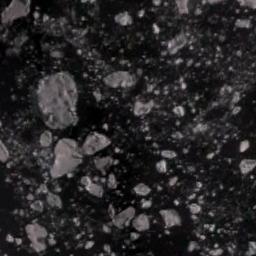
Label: sea_ice